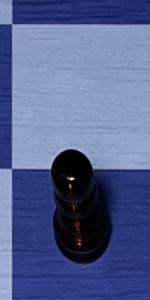
Label: Pawn_Black